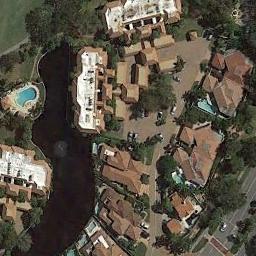
Label: residential